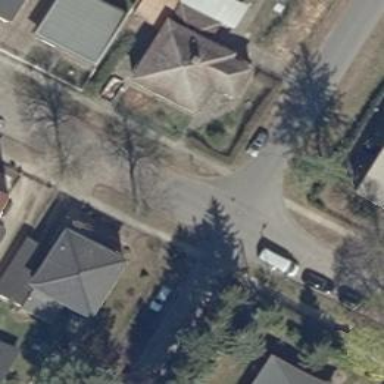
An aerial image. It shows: Smooth asphalt road in residential area.